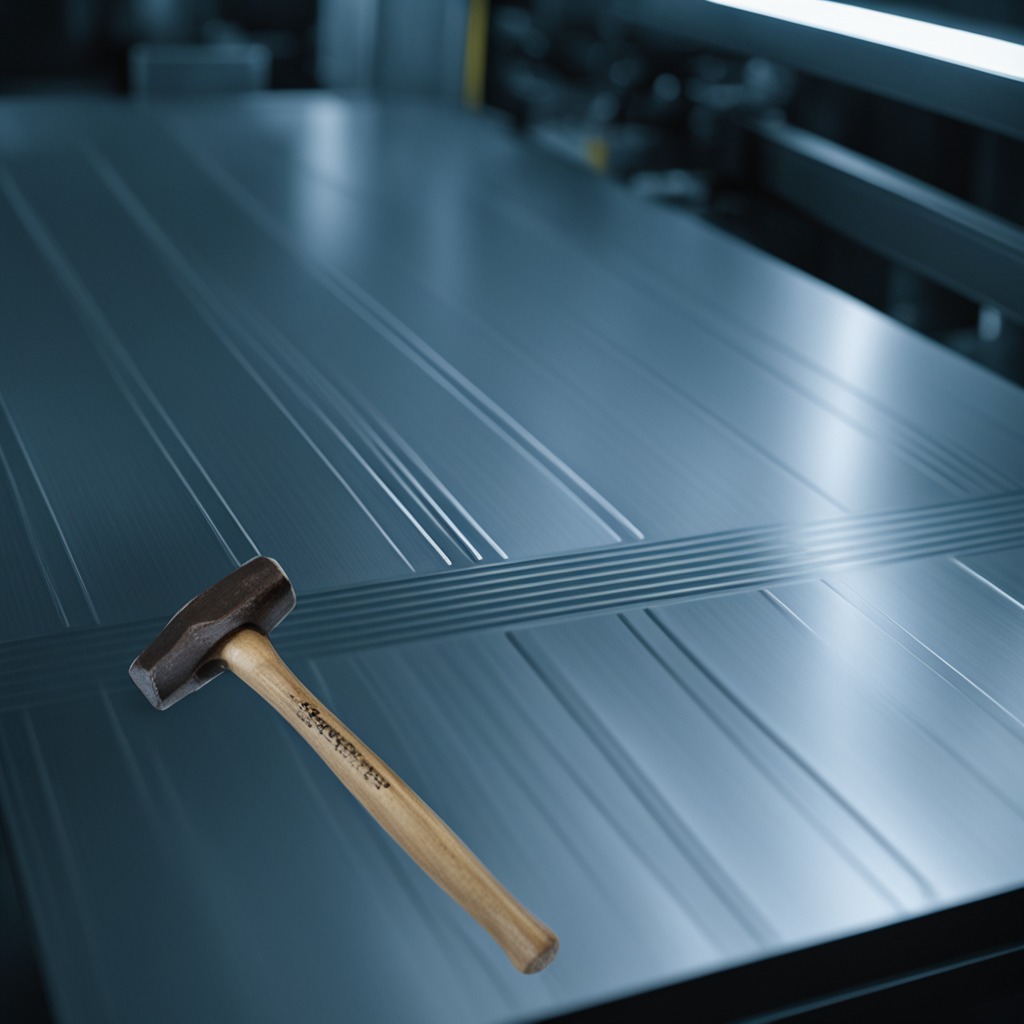
A hammer is lying on a metal table in a machine shop under fluorescent lights.